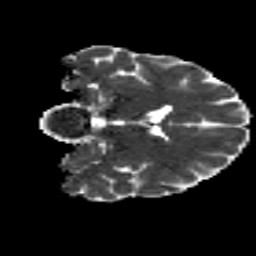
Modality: MD
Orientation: coronal
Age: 21
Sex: male
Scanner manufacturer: siemens
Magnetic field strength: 3 T
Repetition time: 8.8 s
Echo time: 0.085 s